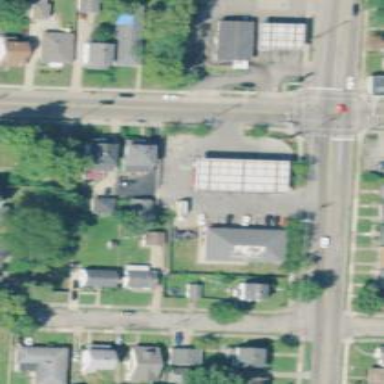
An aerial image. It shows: Convenience shop.